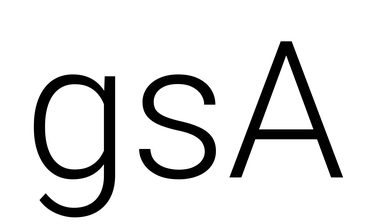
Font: Roboto_Light